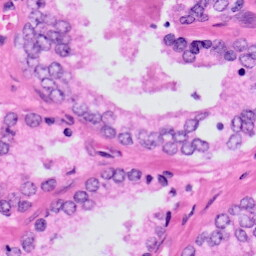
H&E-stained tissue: Prostate